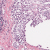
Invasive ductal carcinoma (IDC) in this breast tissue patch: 1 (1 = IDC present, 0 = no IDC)